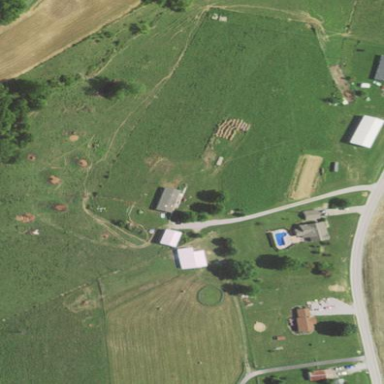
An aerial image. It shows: Farmyard area.